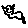
Label: cat